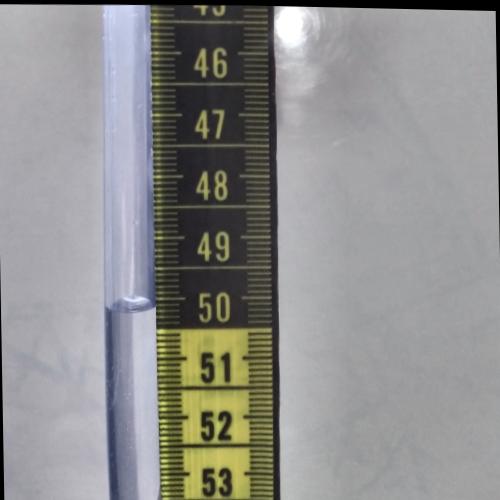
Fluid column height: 50.2 cm